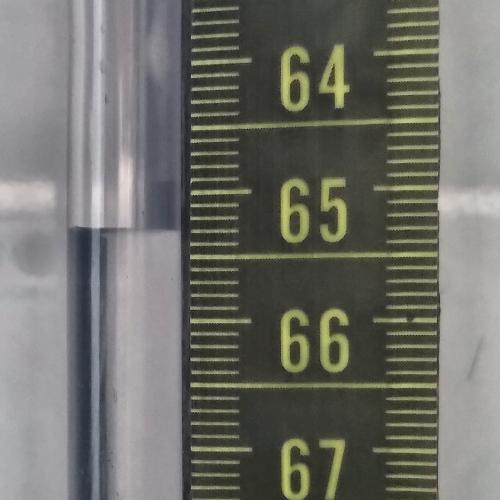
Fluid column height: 65.3 cm